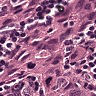
Metastatic tissue present: yes